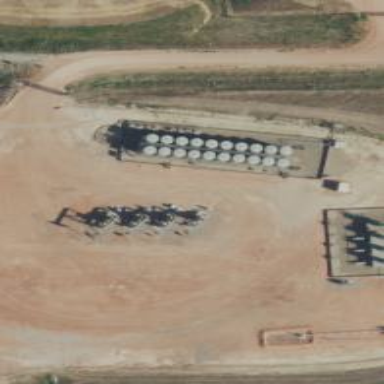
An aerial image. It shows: Storage tank that is man-made.